Field crop: maize
Growth stage: 2
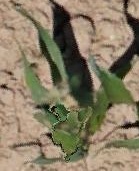
Species: maize